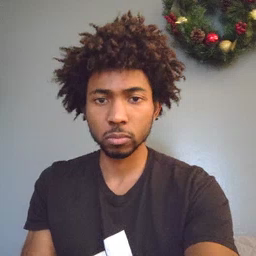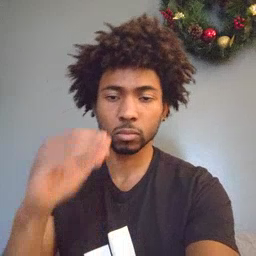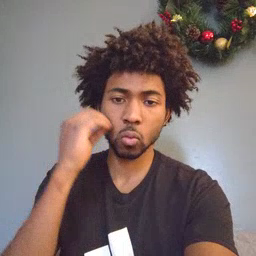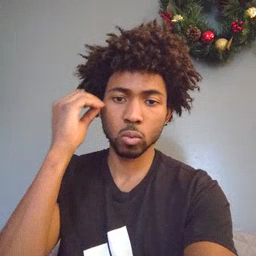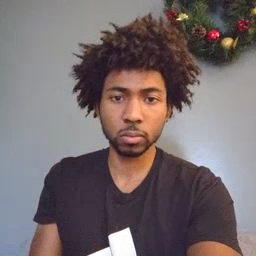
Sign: home